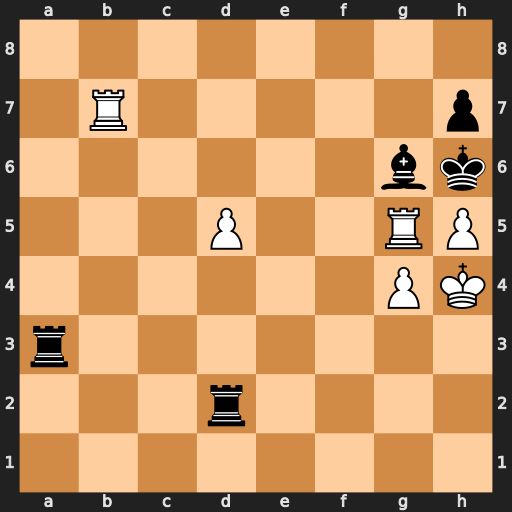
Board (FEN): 8/1R5p/6bk/3P2RP/6PK/r7/3r4/8
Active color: w
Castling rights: -
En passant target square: -
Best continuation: Rxg6+ hxg6 g5#